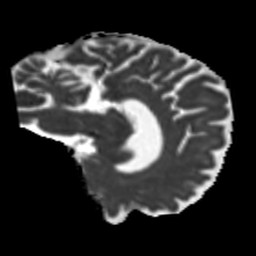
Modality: MD
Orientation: sagittal
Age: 58
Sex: male
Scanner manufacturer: siemens
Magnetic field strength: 3 T
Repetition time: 5.25 s
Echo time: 0.08 s